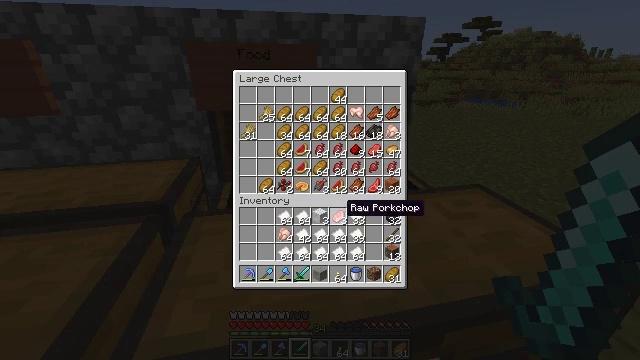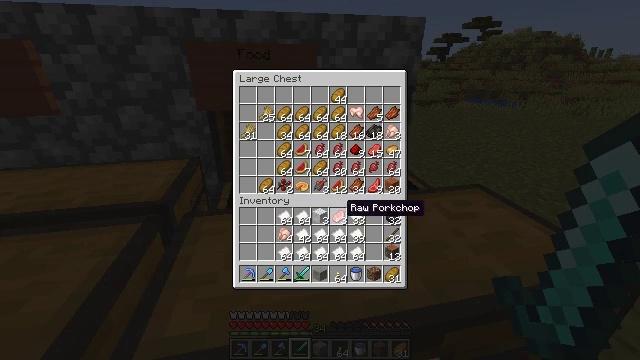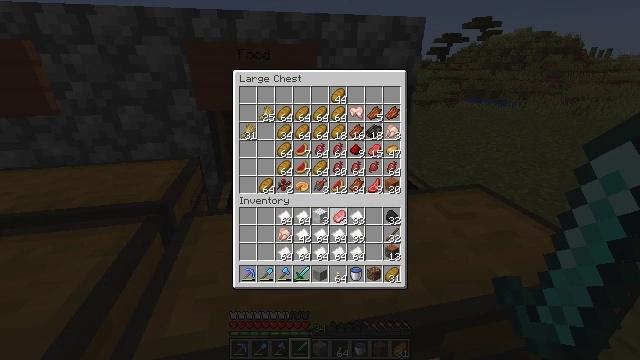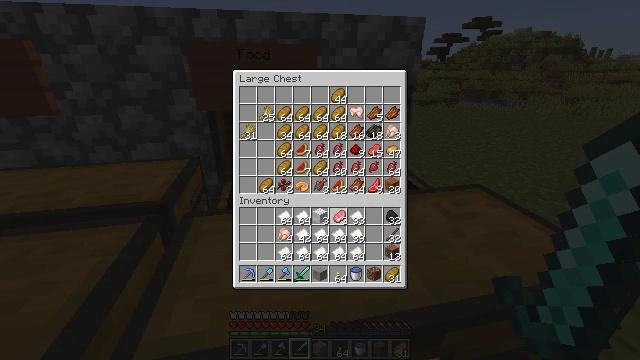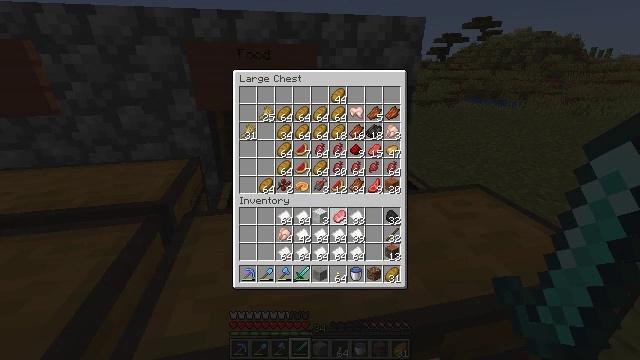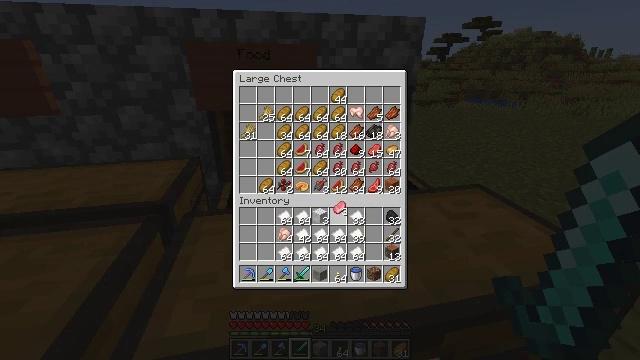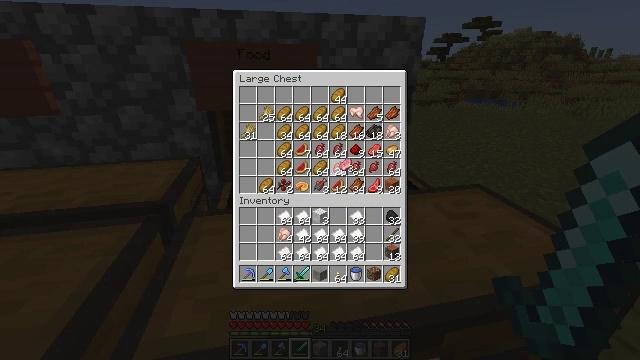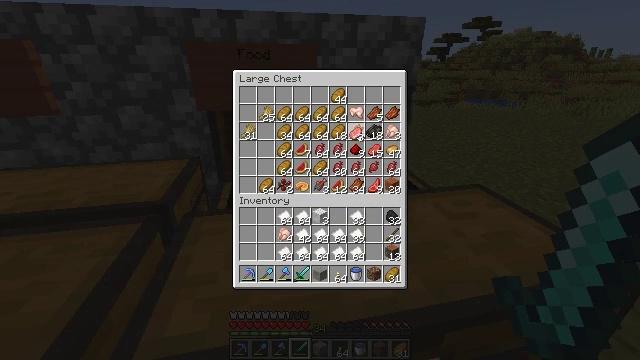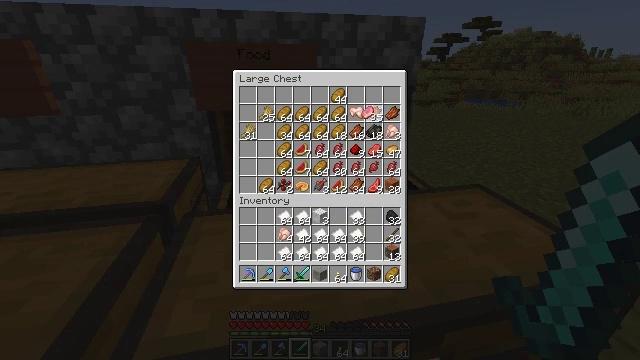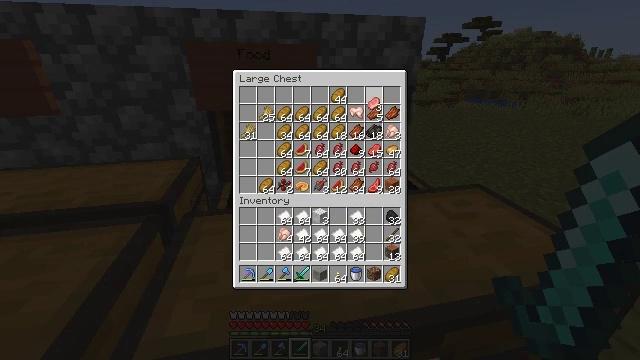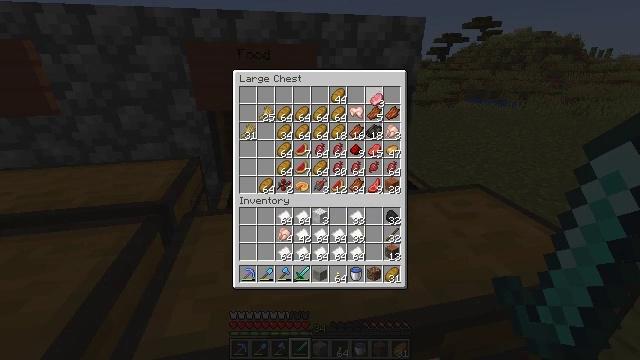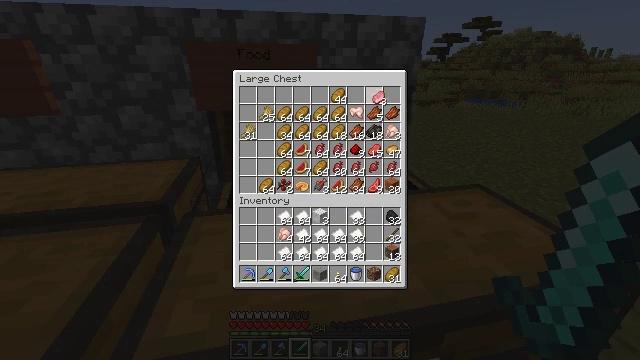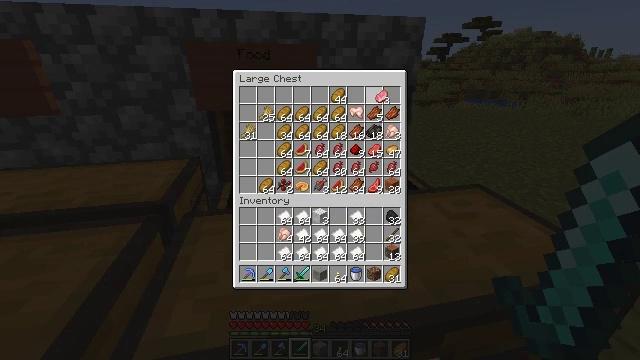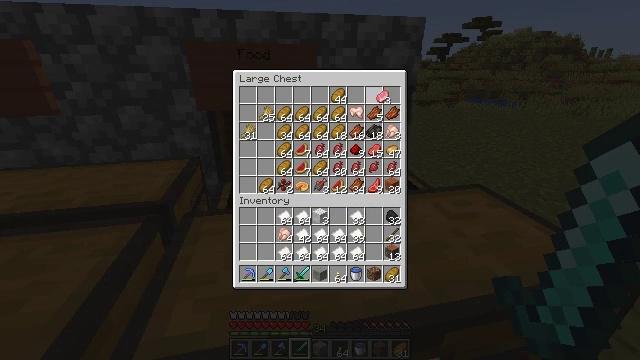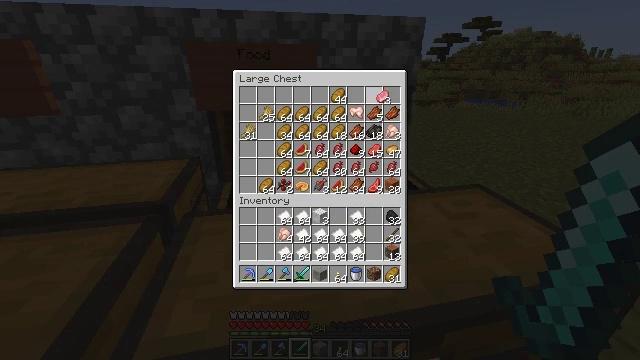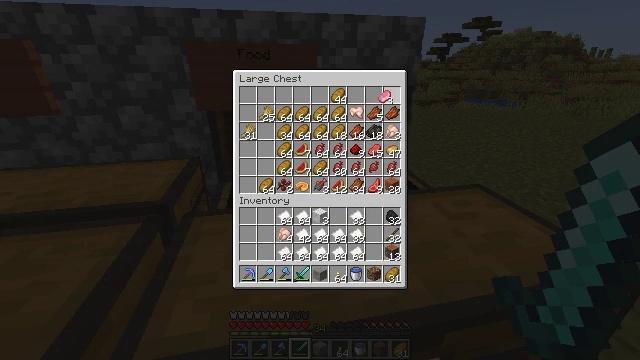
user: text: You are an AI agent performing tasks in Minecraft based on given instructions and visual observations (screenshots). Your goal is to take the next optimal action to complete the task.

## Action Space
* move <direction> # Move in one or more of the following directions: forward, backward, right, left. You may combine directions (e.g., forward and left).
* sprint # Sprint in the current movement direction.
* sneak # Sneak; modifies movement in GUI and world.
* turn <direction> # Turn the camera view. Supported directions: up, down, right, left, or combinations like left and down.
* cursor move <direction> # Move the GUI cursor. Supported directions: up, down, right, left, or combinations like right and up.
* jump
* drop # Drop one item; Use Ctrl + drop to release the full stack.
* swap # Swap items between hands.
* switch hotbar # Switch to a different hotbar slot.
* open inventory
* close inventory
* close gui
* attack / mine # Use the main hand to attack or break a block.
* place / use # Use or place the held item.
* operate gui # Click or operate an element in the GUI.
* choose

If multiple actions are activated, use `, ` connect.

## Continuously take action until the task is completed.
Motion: motion action
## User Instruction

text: Convert melon slices into melon seeds.
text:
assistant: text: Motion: no_op
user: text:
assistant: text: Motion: operate gui
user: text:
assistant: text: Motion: operate gui
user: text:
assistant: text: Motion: no_op
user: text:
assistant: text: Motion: cursor move up
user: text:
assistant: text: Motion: cursor move up
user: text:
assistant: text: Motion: cursor move right and up
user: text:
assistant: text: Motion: cursor move right and up
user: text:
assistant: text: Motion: cursor move up
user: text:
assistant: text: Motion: no_op
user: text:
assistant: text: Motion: no_op
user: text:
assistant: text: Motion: no_op
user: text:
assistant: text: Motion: no_op
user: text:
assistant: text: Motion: no_op
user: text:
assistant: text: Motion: no_op
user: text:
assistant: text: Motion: no_op
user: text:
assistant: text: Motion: no_op
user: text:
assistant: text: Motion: no_op
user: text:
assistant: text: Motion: no_op
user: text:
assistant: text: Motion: operate gui
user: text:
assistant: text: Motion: operate gui
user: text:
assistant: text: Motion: operate gui
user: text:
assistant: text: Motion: no_op
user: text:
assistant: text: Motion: no_op
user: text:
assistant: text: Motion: cursor move left and down
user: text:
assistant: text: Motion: cursor move left and down
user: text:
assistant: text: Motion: cursor move left and down
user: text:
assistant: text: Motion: no_op
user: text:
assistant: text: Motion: no_op
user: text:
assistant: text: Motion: no_op